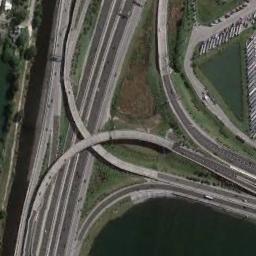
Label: overpass